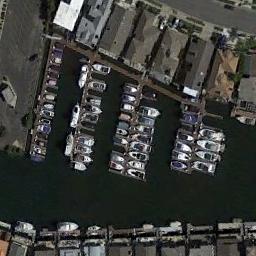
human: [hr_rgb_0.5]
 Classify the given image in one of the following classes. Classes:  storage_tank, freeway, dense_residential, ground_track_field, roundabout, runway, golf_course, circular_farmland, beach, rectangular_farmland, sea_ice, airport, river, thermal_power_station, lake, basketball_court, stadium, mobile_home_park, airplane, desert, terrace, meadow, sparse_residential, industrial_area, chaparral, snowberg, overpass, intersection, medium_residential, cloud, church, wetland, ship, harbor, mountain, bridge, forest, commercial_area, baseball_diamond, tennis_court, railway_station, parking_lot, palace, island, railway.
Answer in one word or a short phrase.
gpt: harbor